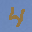
Label: 4